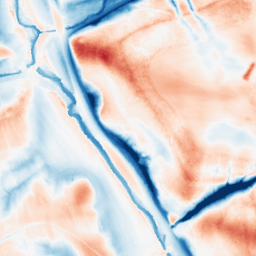
Category: edge_preserving
Decomposition family: guided
Decomposition parameters: radius: 16
eps: 0.01
Upsampling method: quadratic
Upsampling parameters: scale: 8
Upsampling scale: 8